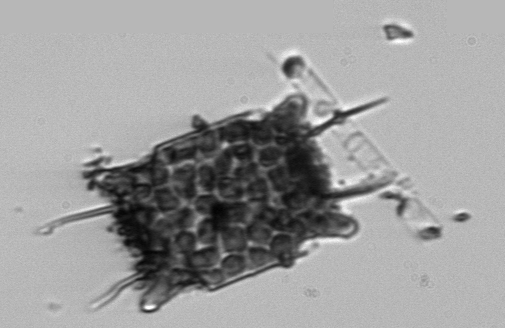
Label: Odontella